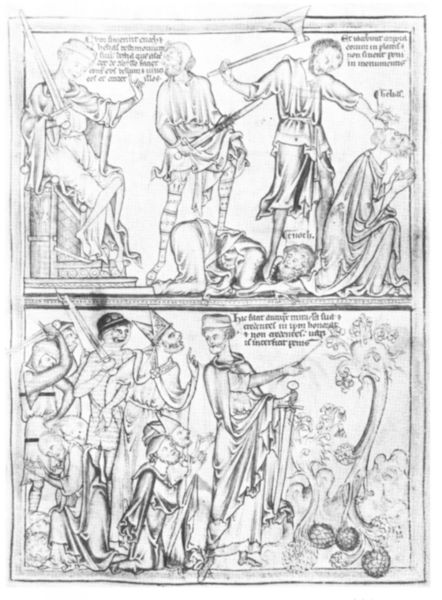
Titel: Apokalypse Bilderbuch
Institution: New York, Pierpont Morgan Library
Schlagwörter: baum, mann, weiß, hut, zeichnung, ball, leute, henker, tod, gewand, krone, man, angst, robe, buch, stich, seite, schwert, text, trohn, axt, teufel, beil, white, throne, hat, axe, cloth, sword